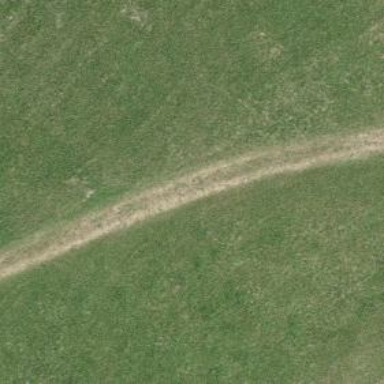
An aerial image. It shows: Track with very rough surface.